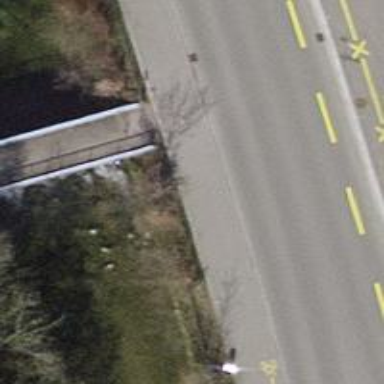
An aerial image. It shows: Double cycle barrier is in place.